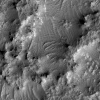
Atmospheric dust classification: not_dusty